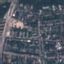
Land use / land cover class: Residential